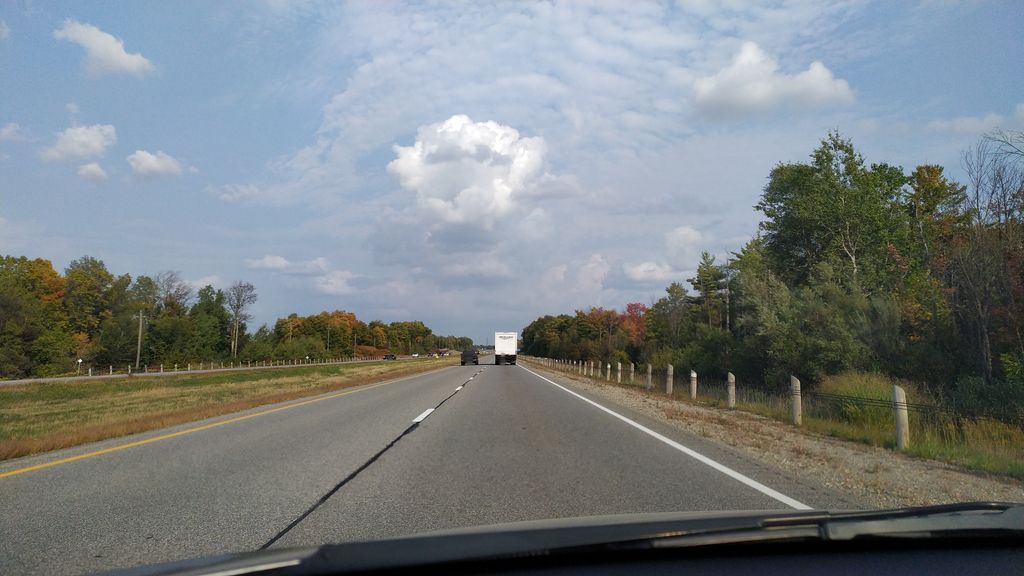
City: kitchener-waterloo